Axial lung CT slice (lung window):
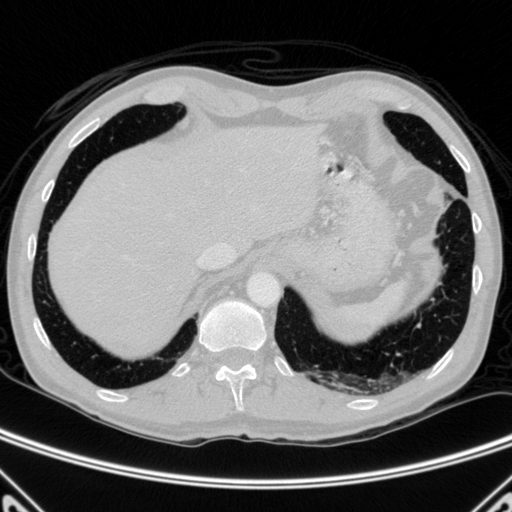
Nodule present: no